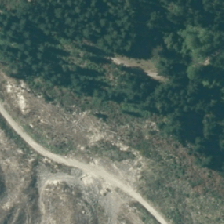
Land cover: harvested_forest